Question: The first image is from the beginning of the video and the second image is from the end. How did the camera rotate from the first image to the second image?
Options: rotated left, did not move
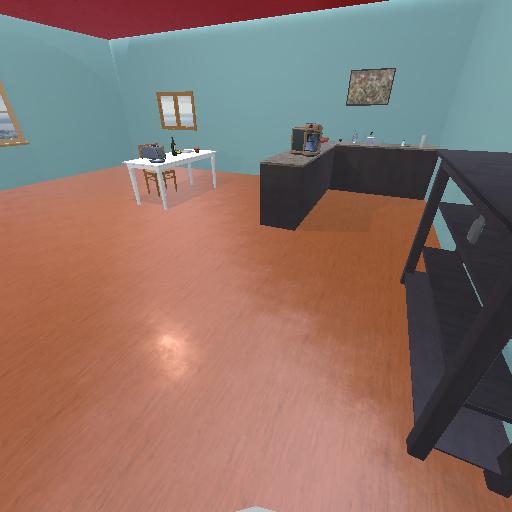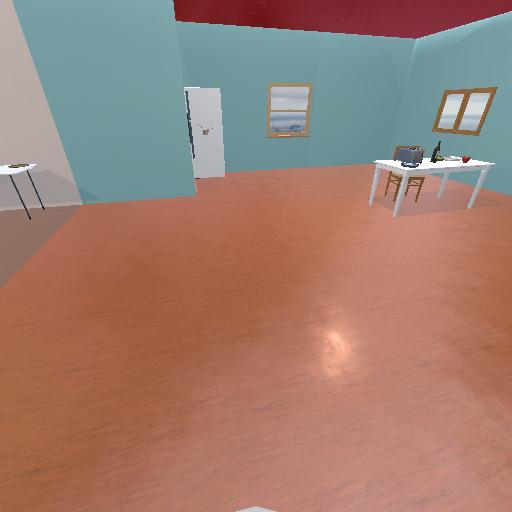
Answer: rotated left